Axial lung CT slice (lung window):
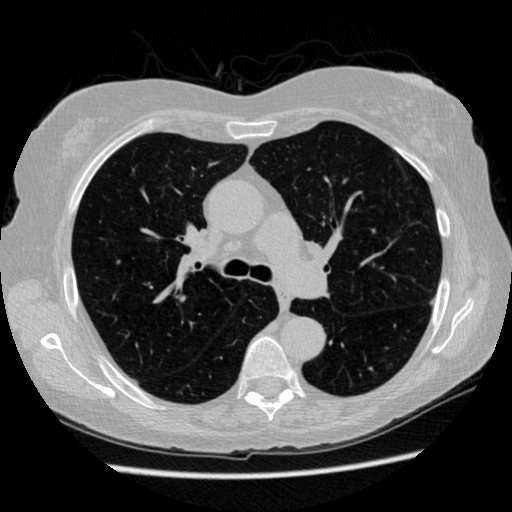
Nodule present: no